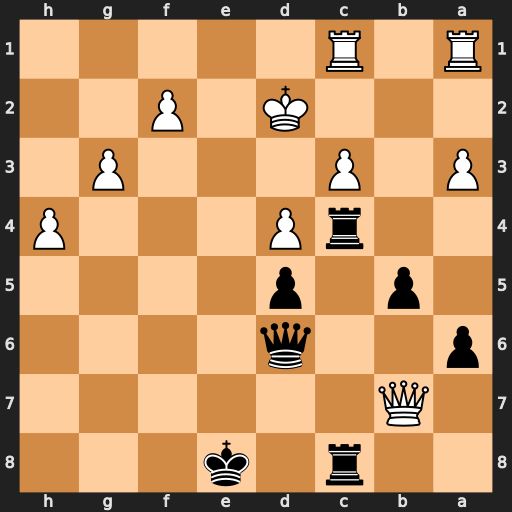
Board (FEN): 2r1k3/1Q6/p2q4/1p1p4/2rP3P/P1P3P1/3K1P2/R1R5
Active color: b
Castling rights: -
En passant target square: -
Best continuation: R4c7 Qxc8+ Rxc8